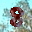
Label: 8